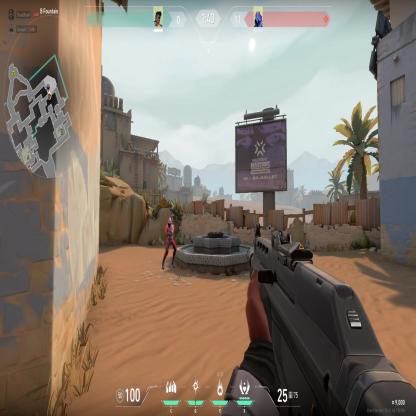
Label: enemy